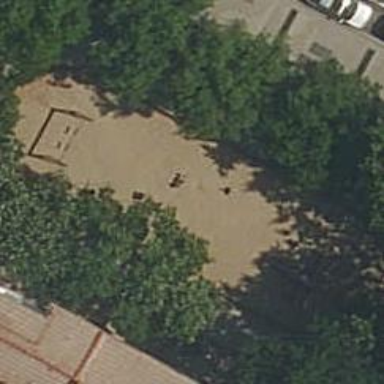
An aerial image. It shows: Playground area with ground surface.